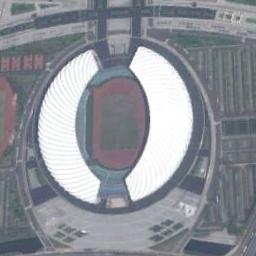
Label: stadium